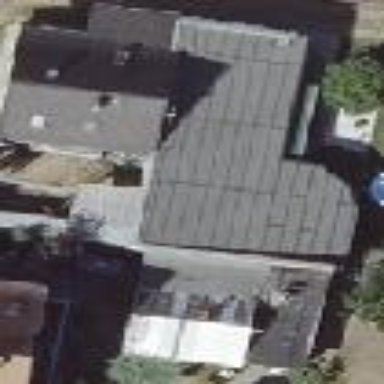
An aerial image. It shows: Detached building with gabled roof.